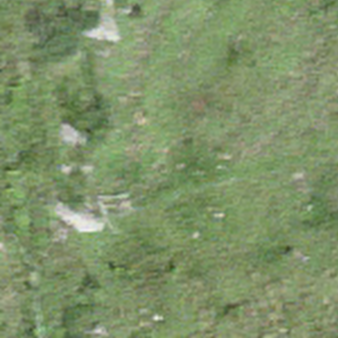
Label: other